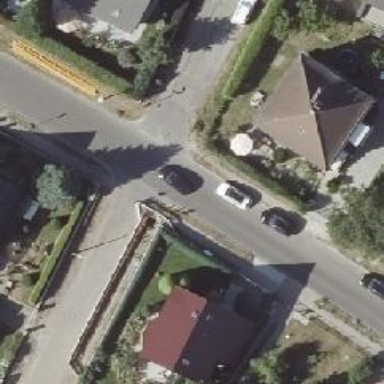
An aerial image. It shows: Sidewalk along the footway.